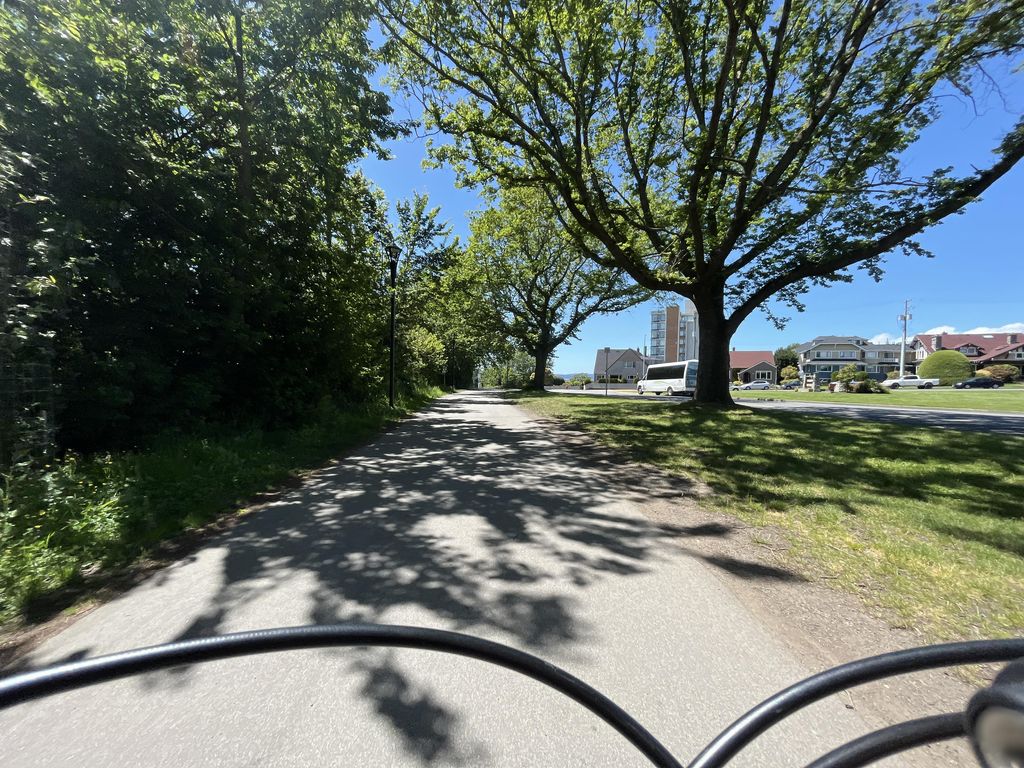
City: victoria